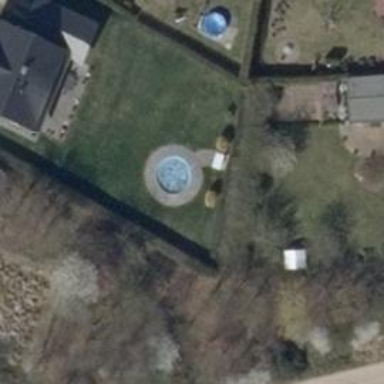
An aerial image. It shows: Swimming pool located in leisure land.